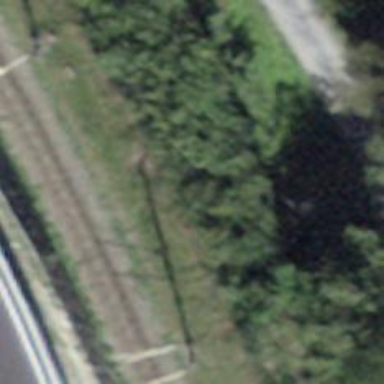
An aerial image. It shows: Narrow-gauge railway track with one electrified contact line.